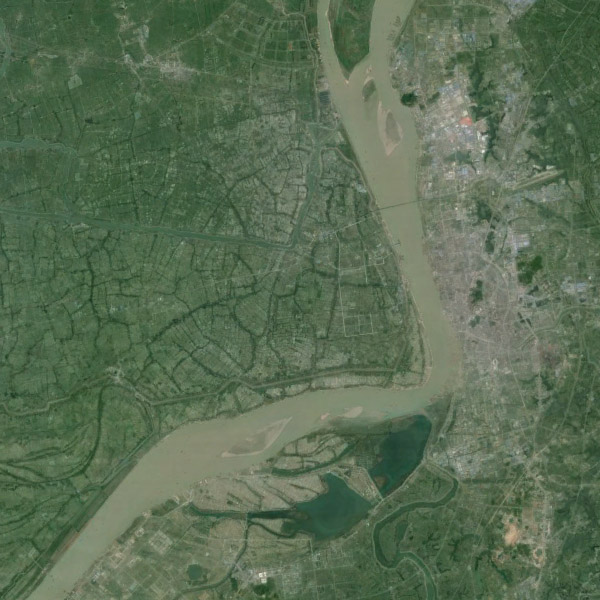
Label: River